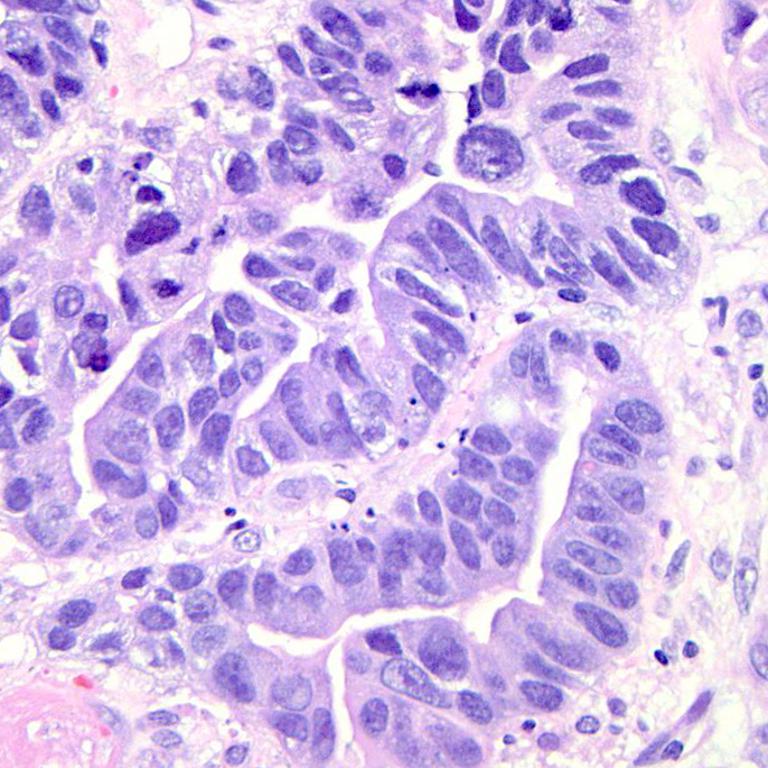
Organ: colon
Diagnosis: adenocarcinomas